Field crop: tomato
Growth stage: 1
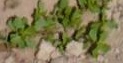
Species: portulaca